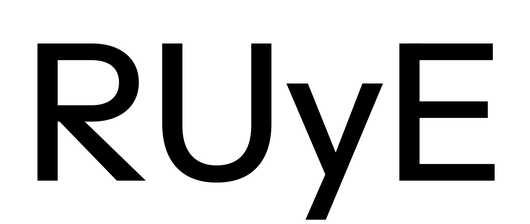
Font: InstrumentSans_Medium